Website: walmart
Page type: payment
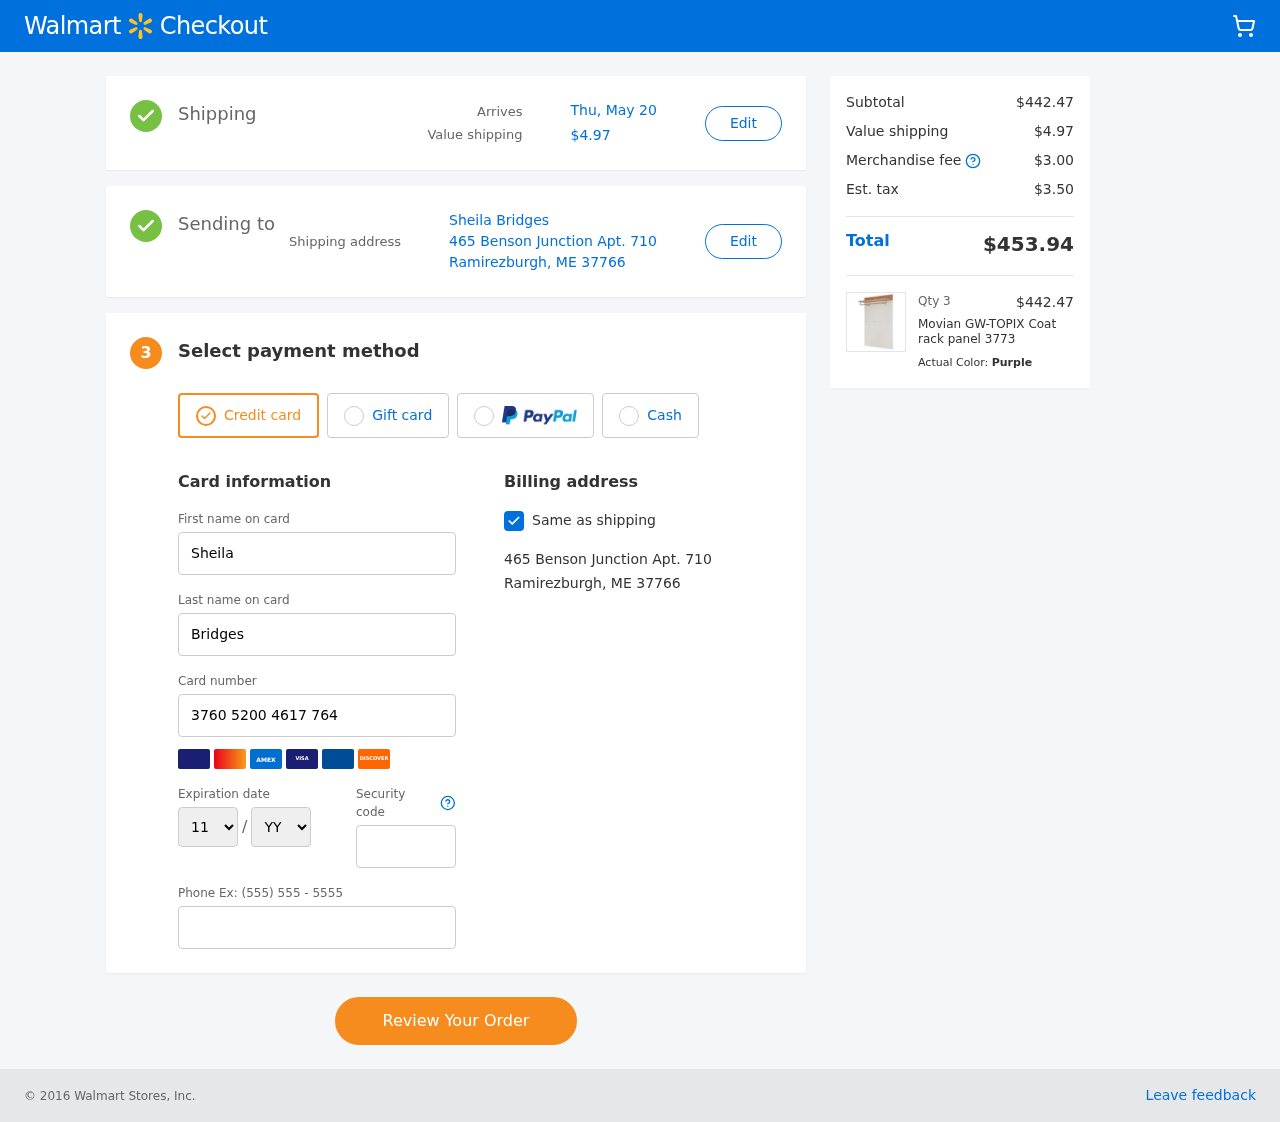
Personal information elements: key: PII_CARD_EXPIRY_MONTH
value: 11
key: PII_CARD_EXPIRY_YEAR
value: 28
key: PII_CITY_STATE_ZIP
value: Ramirezburgh, ME 37766
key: PII_FULLNAME
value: Sheila Bridges
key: PII_STREET
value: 465 Benson Junction Apt. 710
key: PII_FIRSTNAME
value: Sheila
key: PII_LASTNAME
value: Bridges
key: PII_CARD_NUMBER
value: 3760 5200 4617 764
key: PII_CARD_CVV
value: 6858
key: PII_PHONE
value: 8298682532
Product elements: key: PRODUCT1_NAME
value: Movian GW-TOPIX Coat rack panel 3773
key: PRODUCT1_PRICE
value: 147.49
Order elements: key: ORDER_DELIVERY_DATE
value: Thu, May 20
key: ORDER_SHIPPING_COST
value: $4.97
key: ORDER_SUBTOTAL
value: $442.47
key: ORDER_MERCHANDISE_FEE
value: $3.00
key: ORDER_TAX
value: $3.50
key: ORDER_TOTAL
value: $453.94
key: ORDER_NUM_ITEMS
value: Qty 3